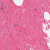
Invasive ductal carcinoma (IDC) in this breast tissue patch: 0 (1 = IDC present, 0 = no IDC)